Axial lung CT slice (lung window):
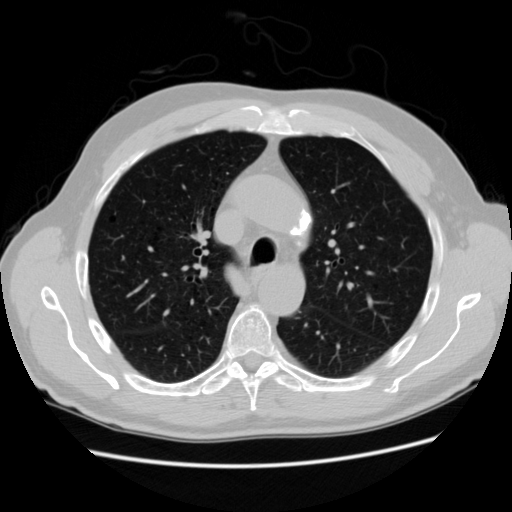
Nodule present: no